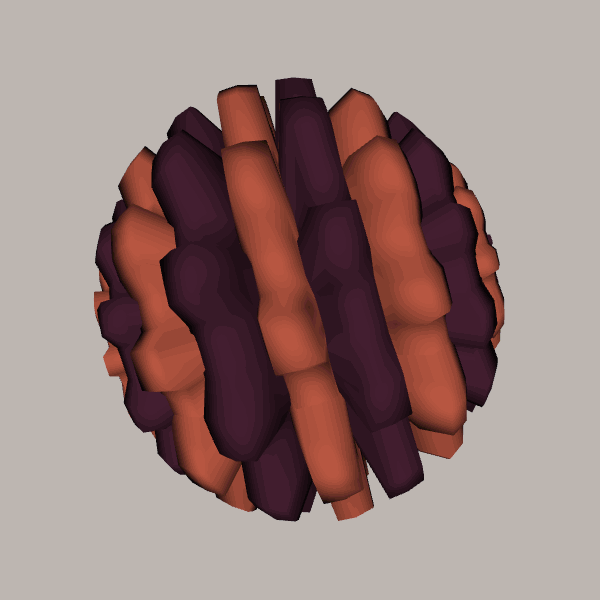
Background: light